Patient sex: M
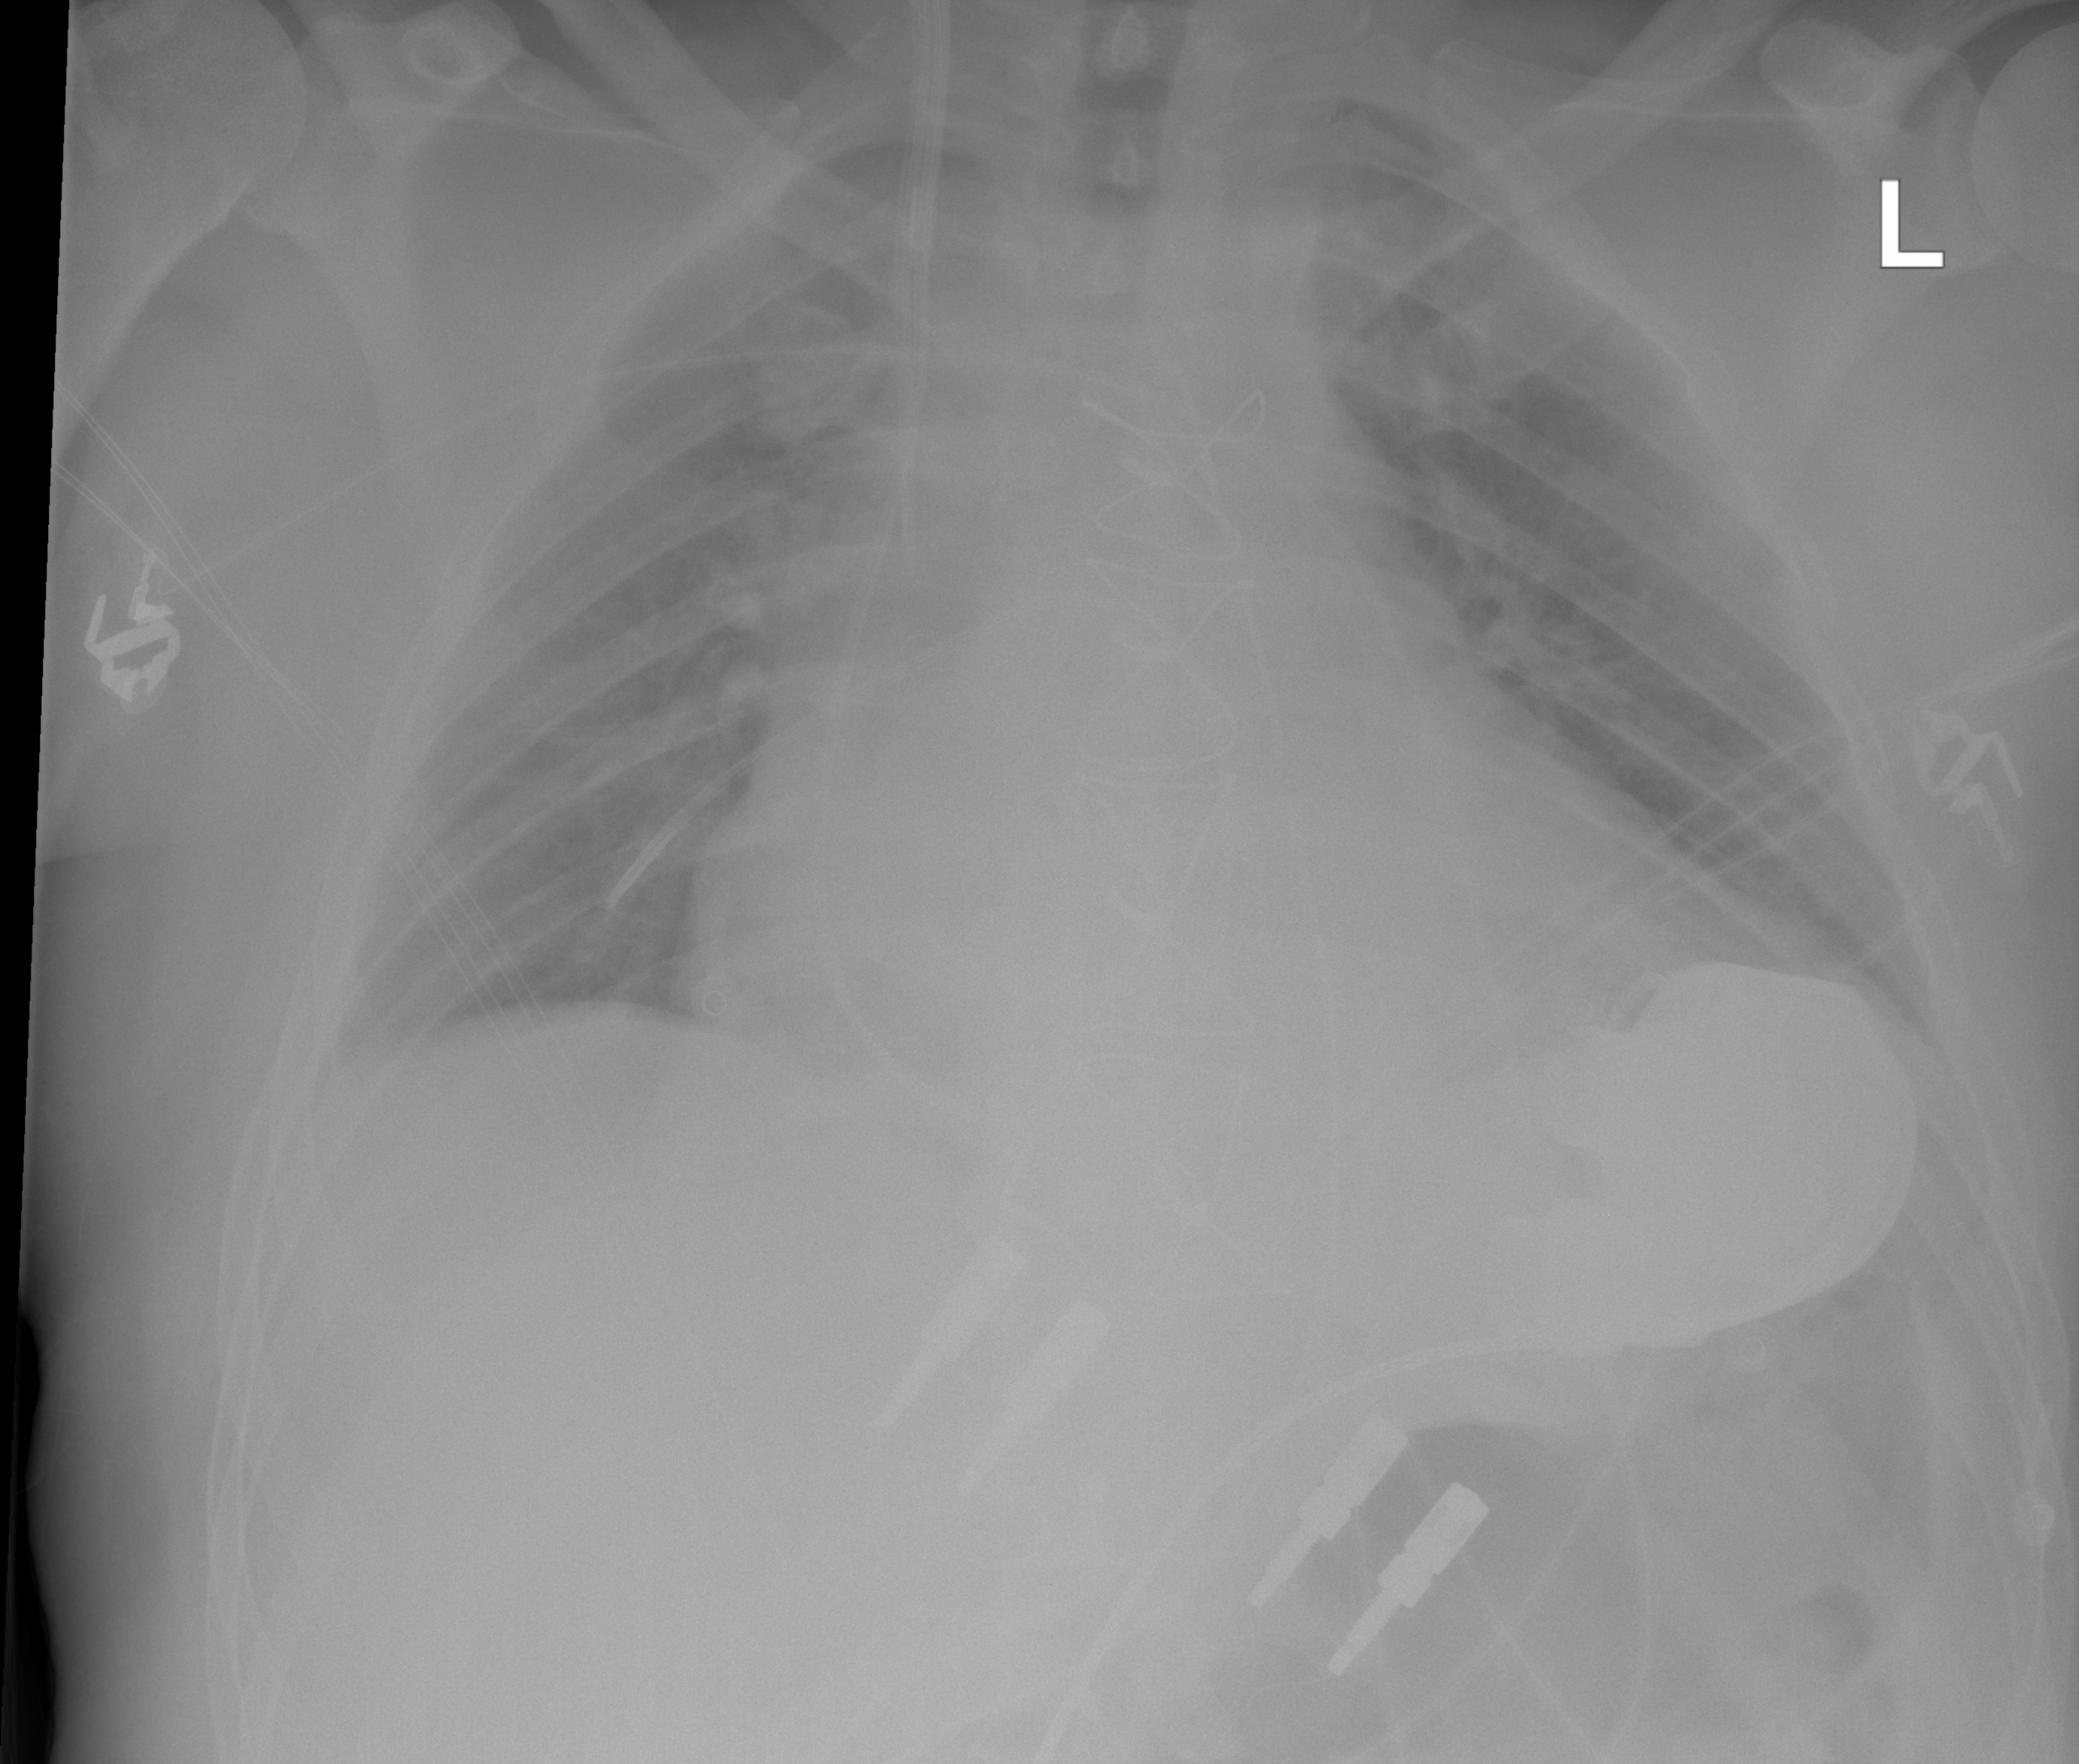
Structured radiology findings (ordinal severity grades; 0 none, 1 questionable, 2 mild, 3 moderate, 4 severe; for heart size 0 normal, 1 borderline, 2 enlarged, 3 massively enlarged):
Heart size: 0
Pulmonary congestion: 1
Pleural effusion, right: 1
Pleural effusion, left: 1
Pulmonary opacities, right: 0
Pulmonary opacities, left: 0
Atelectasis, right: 0
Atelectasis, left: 0